Question: How i can render text like this(simple listview)?

Trying the code like this renders no ellipsis:
'''
TextRenderer.DrawText(_listGraphics,
anItem.Text, GetItemFont(anItem),
textRec,
Color.FromKnownColor(KnownColor.ControlText),
TextFormatFlags.Top| TextFormatFlags.EndEllipsis|
TextFormatFlags.WordBreak | TextFormatFlags.HorizontalCenter);
'''
if I remove 'TextFormatFlags.WordBreak' then the text becomes single line.
Its to manual hot track the items while Drag-n-drop over them.
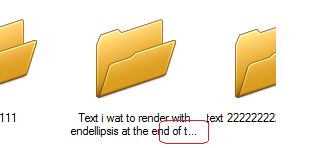
Answer: As Hans taught me, there is a flag for that by including the TextBoxControl flag:
'''
TextRenderer.DrawText(e.Graphics, myString, this.Font,
textRec, Color.Black, Color.Empty,
TextFormatFlags.HorizontalCenter |
TextFormatFlags.TextBoxControl |
TextFormatFlags.WordBreak |
TextFormatFlags.EndEllipsis);
'''